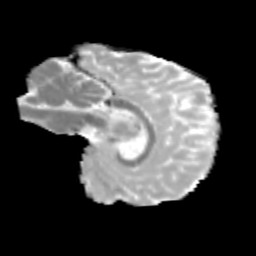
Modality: MD
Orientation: sagittal
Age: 11
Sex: female
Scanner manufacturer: siemens
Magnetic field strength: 3 T
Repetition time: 3.8 s
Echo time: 0.07 s